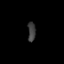
Tissue: lung
Cell type: Myeloid cells
Senescence score: 0.6364
Nuclear area (px): 144
Mean DAPI intensity: 62.243